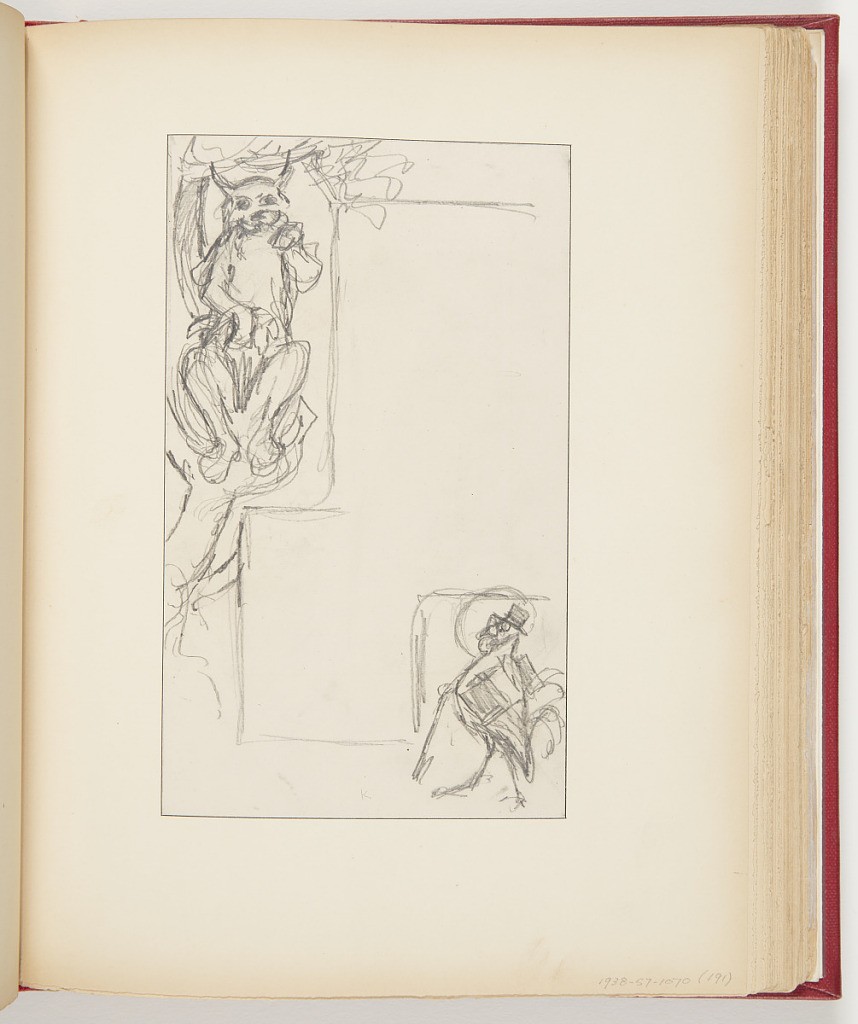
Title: Sketch of Large Cat and Turkey
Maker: Frederick Stuart Church, American, 1842–1924
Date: ca. 1878
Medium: Graphite on paper
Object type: Ephemera
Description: Left, sketch of a large cat, sitting and facing viewer. Lower right, profile of turkey with cane and top hat, facing left.